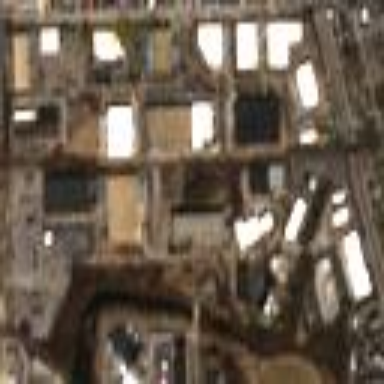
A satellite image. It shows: Industrial area.